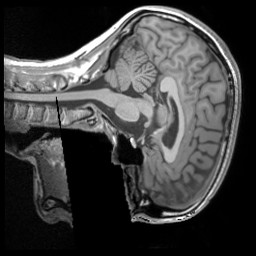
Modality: T1w
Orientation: sagittal
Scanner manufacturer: siemens
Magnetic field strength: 3 T
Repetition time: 1.9 s
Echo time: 0.00267 s